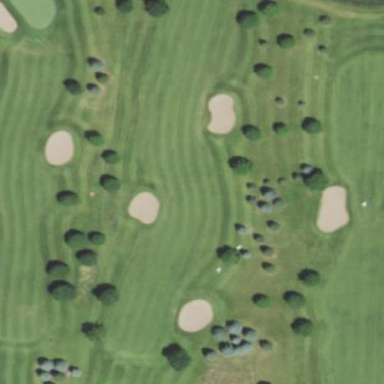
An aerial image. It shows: Rough area on grassy golf course.